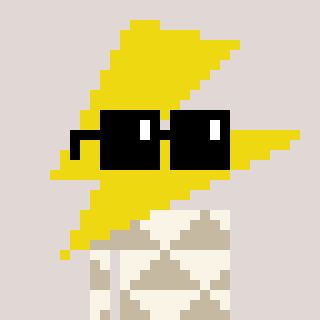
a pixel art character with square black sunglasses, a lightning bolt-shaped head and a bege-colored body on a warm background